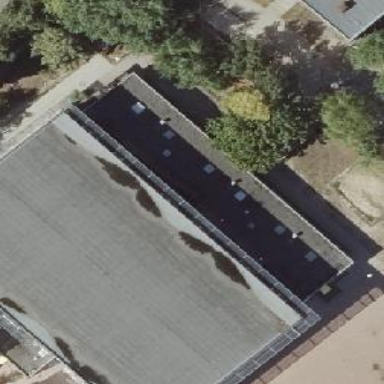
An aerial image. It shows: Sports hall building used for variety of sports and leisure activities.